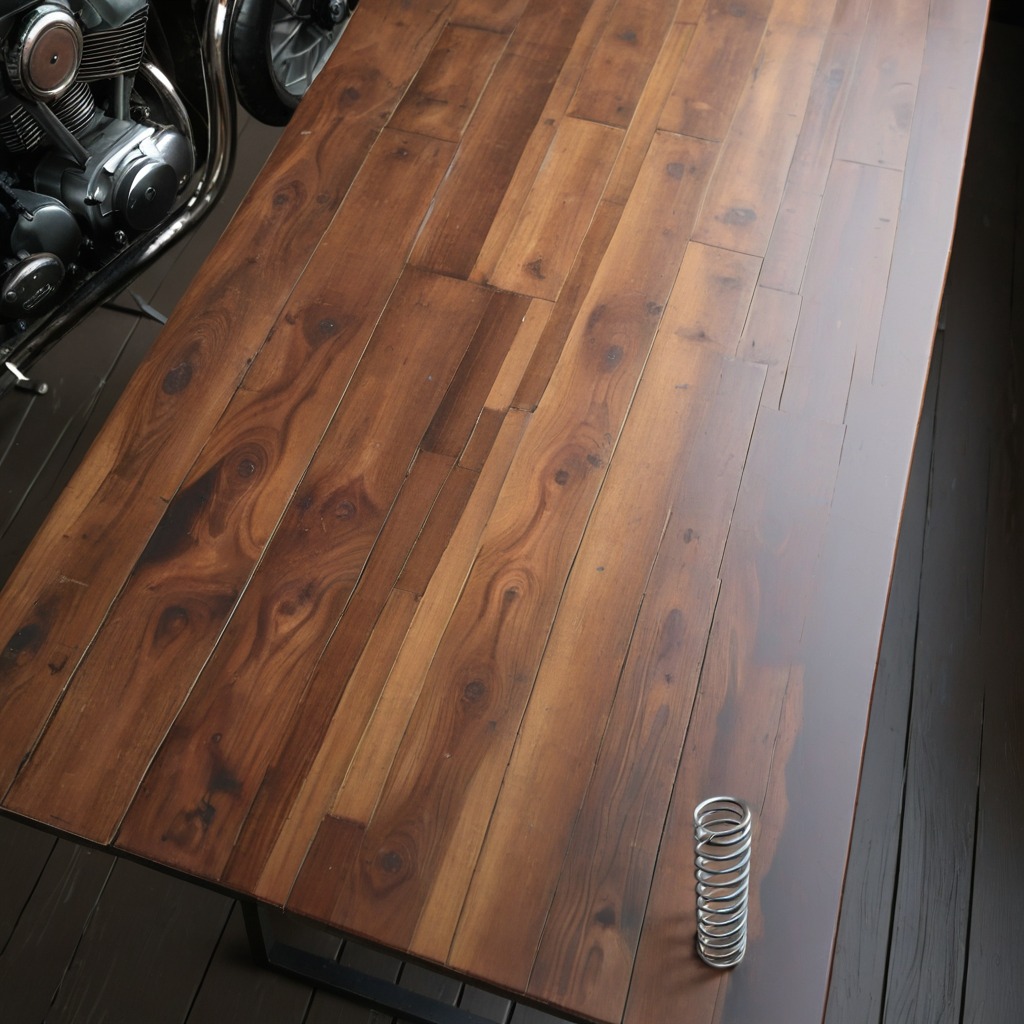
A coiled metal spring is lying on the oil-spilled wooden table in a vintage motorcycle garage.